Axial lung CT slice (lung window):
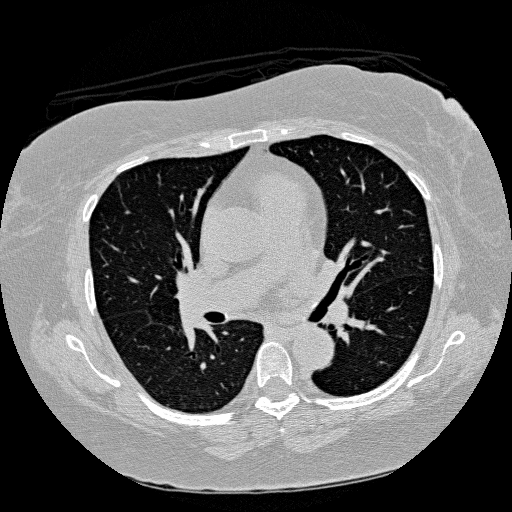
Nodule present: no